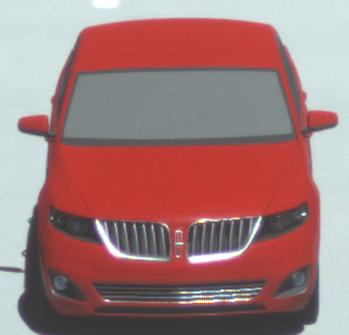
Make: Lincoln
Model: MKS
Detailed model: -
Model produced from: 2008
Model produced until: 2011
Doors: 4
Color: red
Road condition: dry road
Daytime: midday
Contrast: high contrast